【题型】解答题　【知识点】立体几何　【难度】easy
已知正四棱锥底面边长为 4，高与斜高夹角为 $30^\circ$．求它的侧面积和表面积．
【解答】
【解析】如图所示，设正四棱锥的高为 $PO$，斜高为 $PE$，

底面边心距为 $OE$，它们组成一个直角三角形 $POE$；

\[
\because OE = \frac{4}{2} = 2,\quad \angle OPE = 30^\circ,
\]

\[
\therefore PE = \frac{OE}{\sin 30^\circ} = \frac{2}{\frac{1}{2}} = 4.
\]

\[
\therefore S_{\text{正四棱锥侧}} = \frac{1}{2}ch' = \frac{1}{2} \times (4 \times 4) \times 4 = 32,
\]

\[
S_{\text{表面积}} = 4^2 + 32 = 48.
\]

即该正四棱锥的侧面积是 $\boldsymbol{32}$，表面积是 $\boldsymbol{48}$．
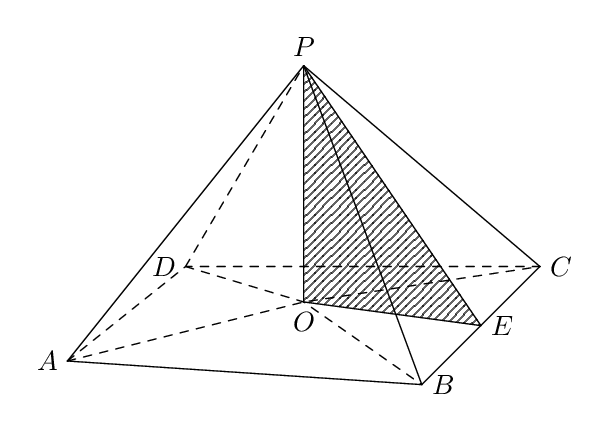